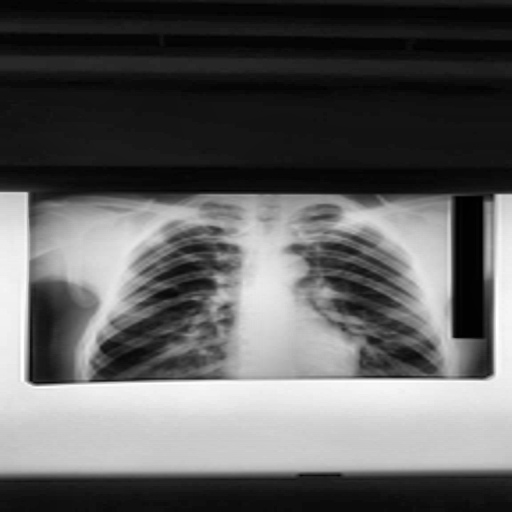
Finding: TUBERCULOSIS